Field crop: tomato
Growth stage: 1
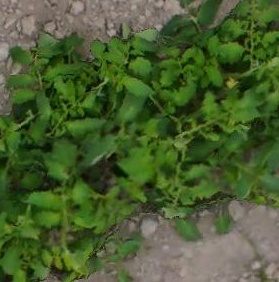
Species: tomato